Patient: sex M, age 60
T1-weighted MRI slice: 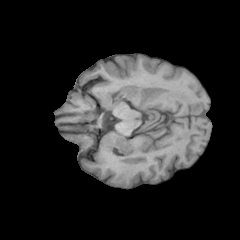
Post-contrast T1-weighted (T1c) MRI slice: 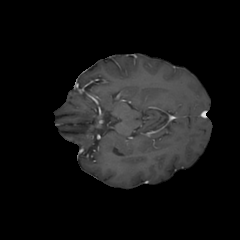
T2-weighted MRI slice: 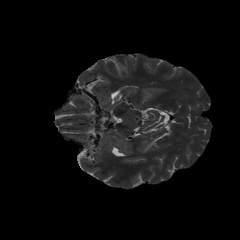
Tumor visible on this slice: no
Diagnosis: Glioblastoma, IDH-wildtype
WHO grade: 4